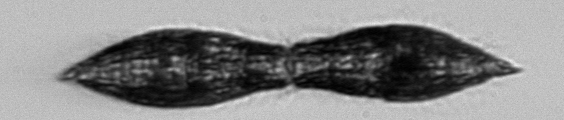
Label: Tiarina_fusus